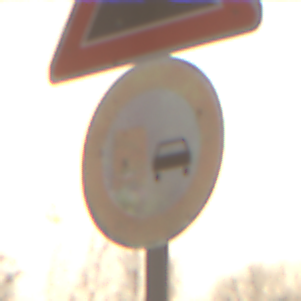
Verkehrszeichen: UeberholverbotKraftfahrzeuge
Zusatzzeichen oben: Gefaelle10
Umgebung: Outdoor, Nature
Tageszeit: SunriseSunset
Wetter: PartlyCloudy
Licht: Natural
Jahreszeit: NotSpecified
Kontrast: LowContrast